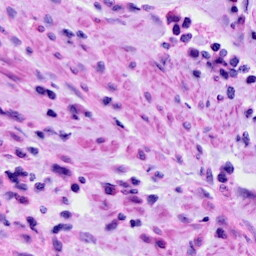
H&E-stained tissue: Cervix